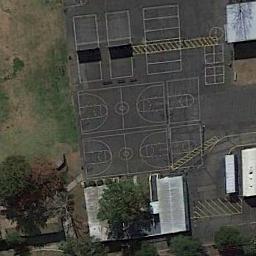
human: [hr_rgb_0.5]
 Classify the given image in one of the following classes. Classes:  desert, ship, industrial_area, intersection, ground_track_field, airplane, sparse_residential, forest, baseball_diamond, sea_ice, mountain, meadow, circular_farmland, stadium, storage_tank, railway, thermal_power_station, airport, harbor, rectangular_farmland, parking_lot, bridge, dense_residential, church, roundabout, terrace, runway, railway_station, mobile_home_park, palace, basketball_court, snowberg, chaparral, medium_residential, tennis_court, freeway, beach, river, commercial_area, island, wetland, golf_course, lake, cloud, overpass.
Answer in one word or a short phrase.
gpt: basketball_court